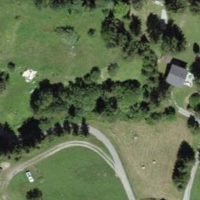
EUNIS habitat code: 24
Species observed at this site:
Tussilago farfara